Interaction volume radius: 10 \u00c5
Interaction volume height: 50 \u00c5
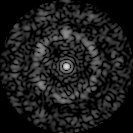
Disorder parameter: 0.7372